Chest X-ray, PA view. Patient: 34 years old, sex F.
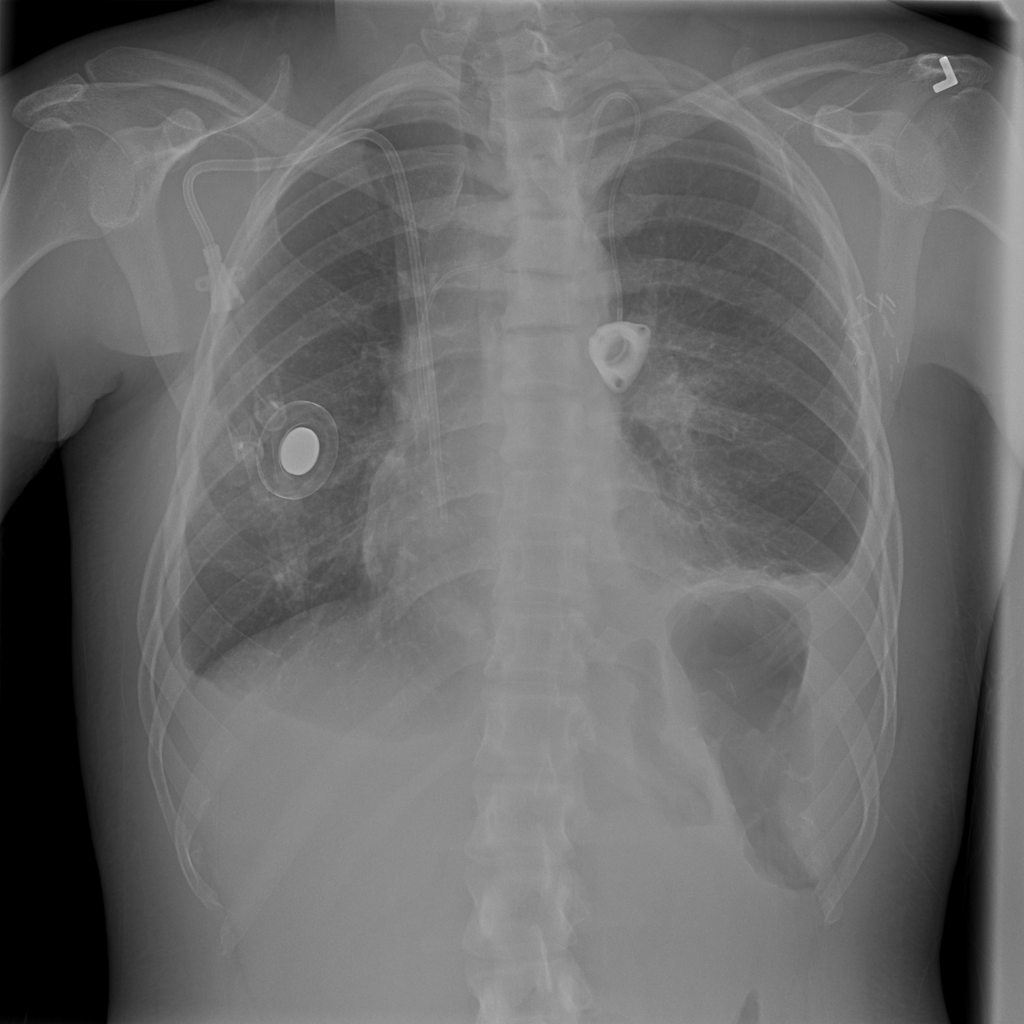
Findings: Effusion